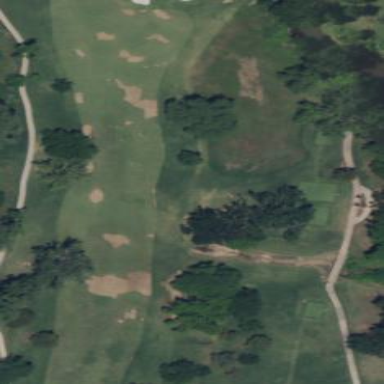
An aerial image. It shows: Grassy area designated as golf fairway.